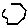
Label: hexagon